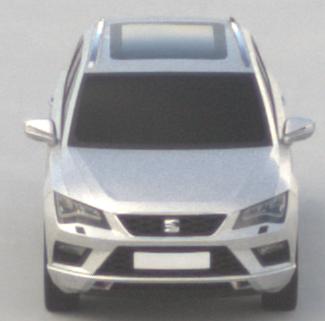
Make: SEAT
Model: Ateca 1.0 TSI Ecomotive
Detailed model: Ateca (5FP)
Model produced from: 2016/08
Model produced until: 2018/08
Doors: 5
Color: white
Road condition: dry road
Daytime: morning or afternoon
Contrast: low contrast